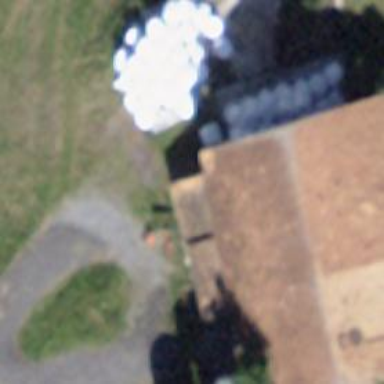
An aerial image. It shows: Farmyard area.